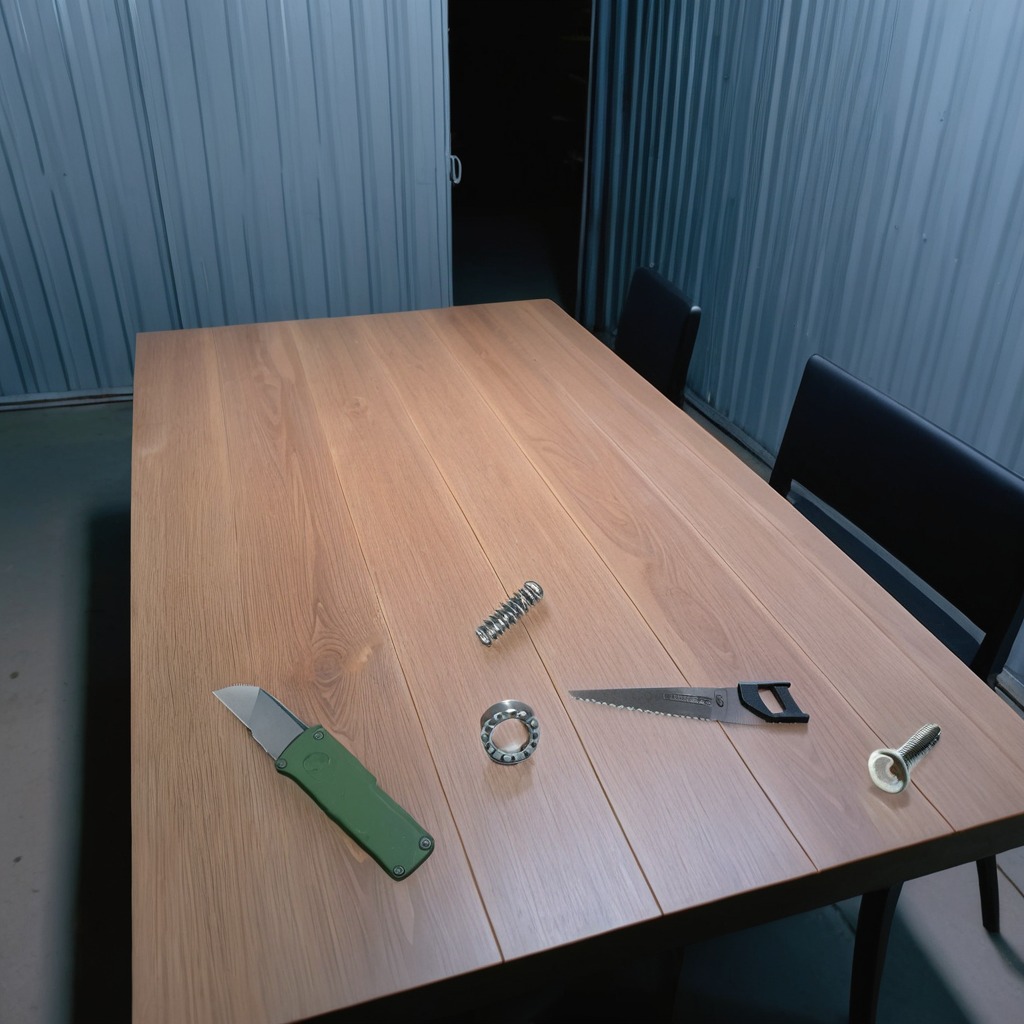
A metal ball bearing, a utility knife, a metal machine screw, a coiled metal spring, and a handheld metal saw are lying on the old table in the garage.